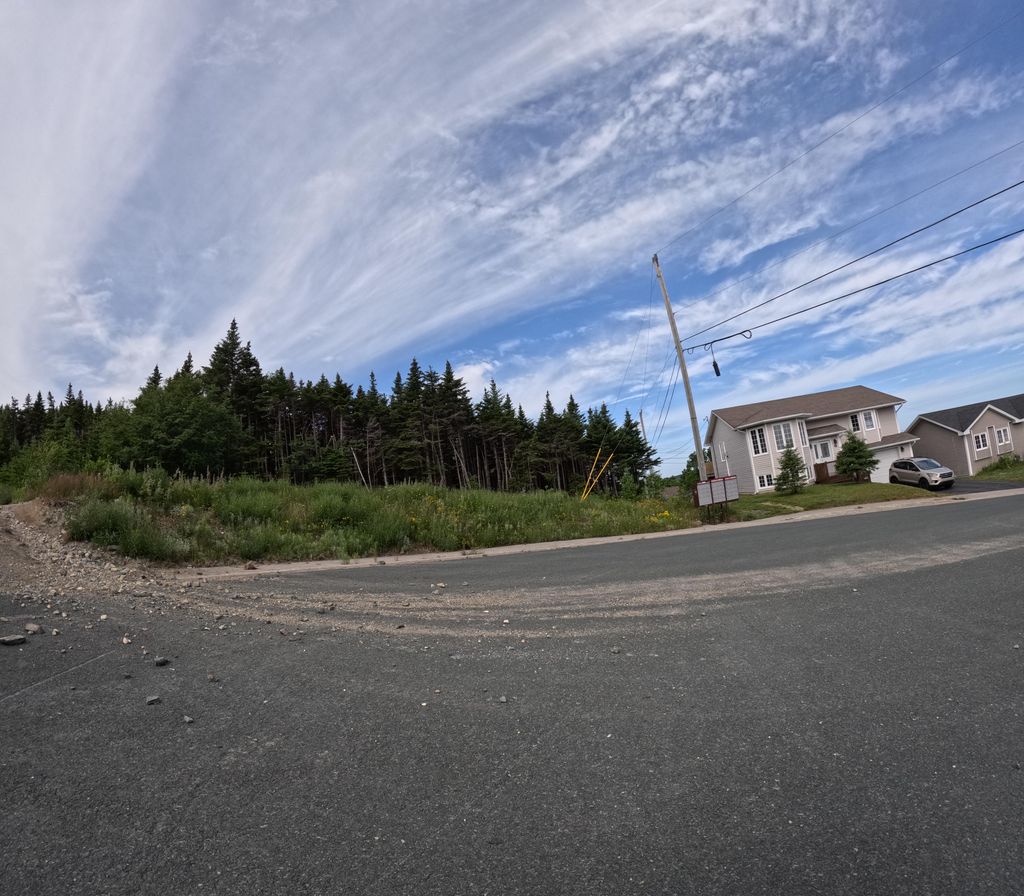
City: st_johns